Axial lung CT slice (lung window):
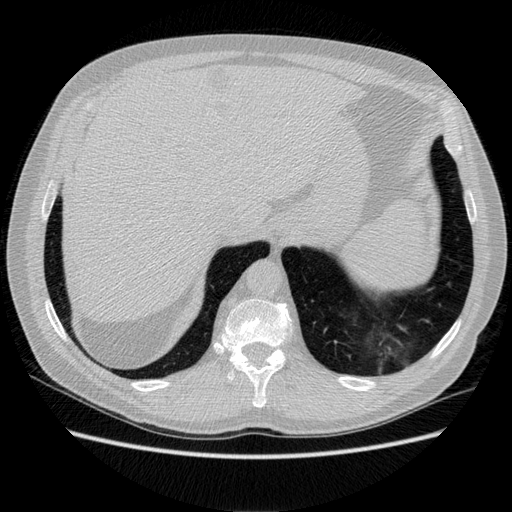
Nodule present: no